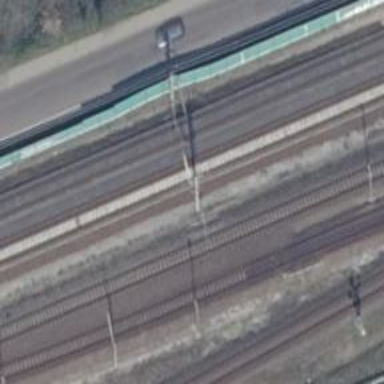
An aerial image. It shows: Milestone along the railway track with catenary mast.